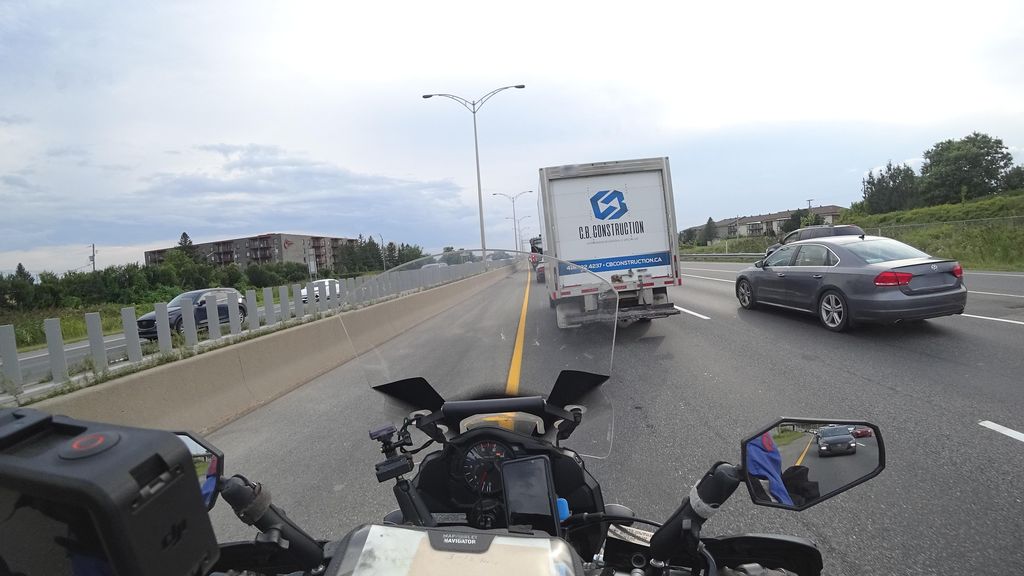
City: quebec_city